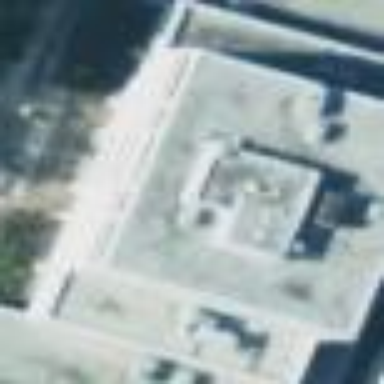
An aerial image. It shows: Part of building.